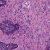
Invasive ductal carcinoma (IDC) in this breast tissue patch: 1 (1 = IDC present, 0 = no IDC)